Field crop: maize
Growth stage: 1
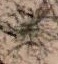
Species: salsola